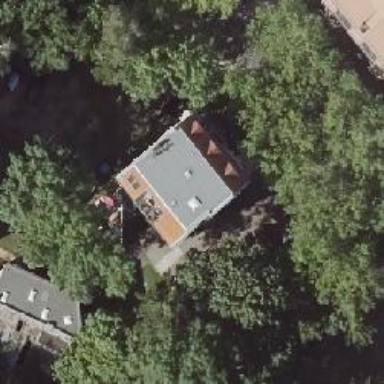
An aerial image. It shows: Unique apartment building with double saltbox roof shape.